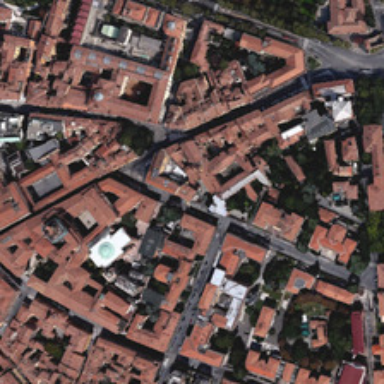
So many buildings with dark orange roof in it .